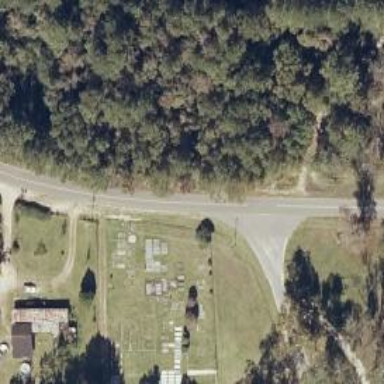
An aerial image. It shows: Cemetery.